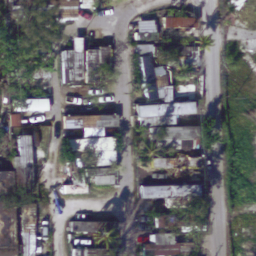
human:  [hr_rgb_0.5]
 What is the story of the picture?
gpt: mobile home park